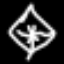
Label: leaf